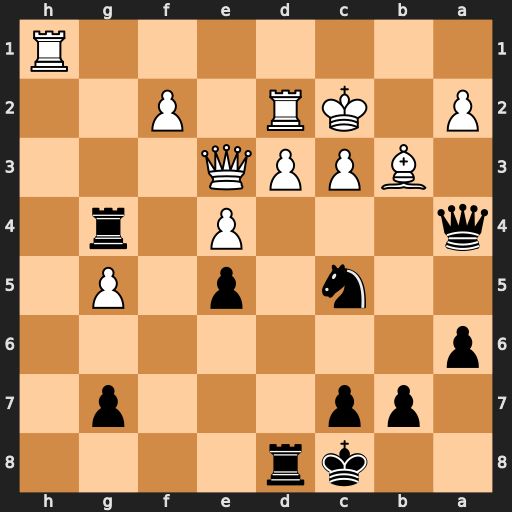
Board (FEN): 2kr4/1pp3p1/p7/2n1p1P1/q3P1r1/1BPPQ3/P1KR1P2/7R
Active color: b
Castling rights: -
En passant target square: -
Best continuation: Nxb3 axb3 Qa2+